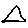
Label: triangle